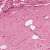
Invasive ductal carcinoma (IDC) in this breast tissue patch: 0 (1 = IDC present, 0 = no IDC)